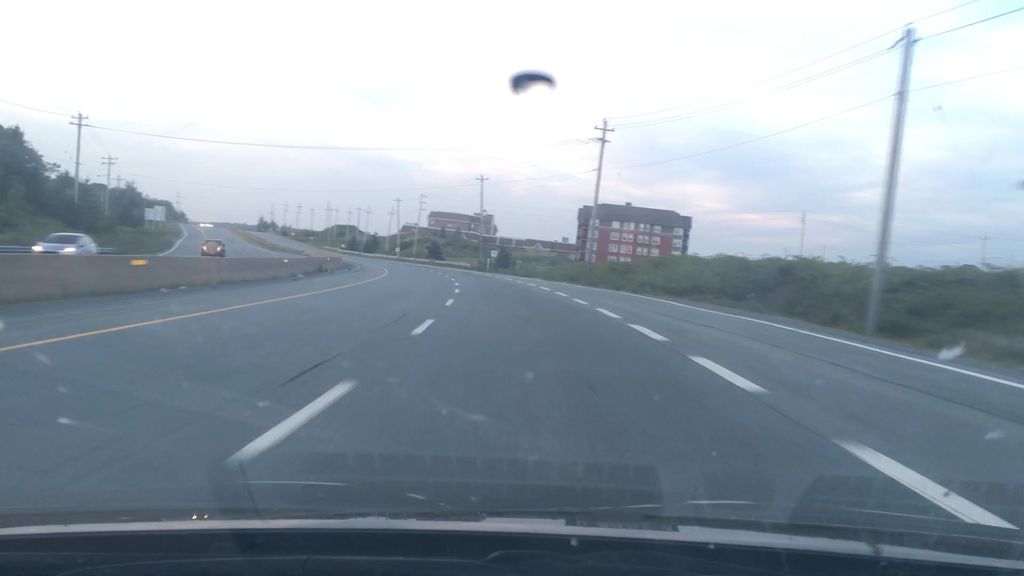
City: halifax